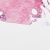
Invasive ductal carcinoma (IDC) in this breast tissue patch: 0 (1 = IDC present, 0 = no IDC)